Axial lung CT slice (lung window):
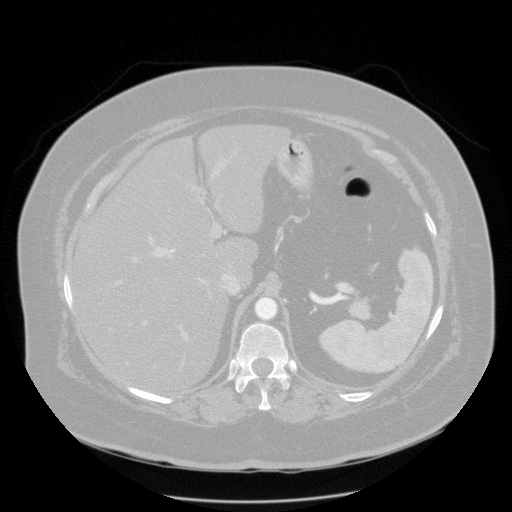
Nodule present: no